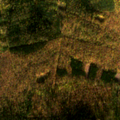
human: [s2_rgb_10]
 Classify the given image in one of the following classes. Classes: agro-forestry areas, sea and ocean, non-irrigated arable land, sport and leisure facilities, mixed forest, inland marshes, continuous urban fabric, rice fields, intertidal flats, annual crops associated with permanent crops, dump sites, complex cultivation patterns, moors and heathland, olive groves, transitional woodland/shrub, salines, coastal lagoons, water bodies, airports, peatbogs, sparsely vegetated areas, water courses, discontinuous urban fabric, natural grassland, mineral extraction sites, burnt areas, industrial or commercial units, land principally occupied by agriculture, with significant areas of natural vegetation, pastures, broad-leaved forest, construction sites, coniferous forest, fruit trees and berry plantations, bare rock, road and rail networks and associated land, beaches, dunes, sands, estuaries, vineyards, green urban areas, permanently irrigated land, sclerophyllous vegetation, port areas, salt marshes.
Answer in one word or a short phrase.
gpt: broad-leaved forest, coniferous forest, mixed forest